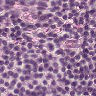
Metastatic tissue present: no